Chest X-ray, PA view. Patient: 72 years old, sex M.
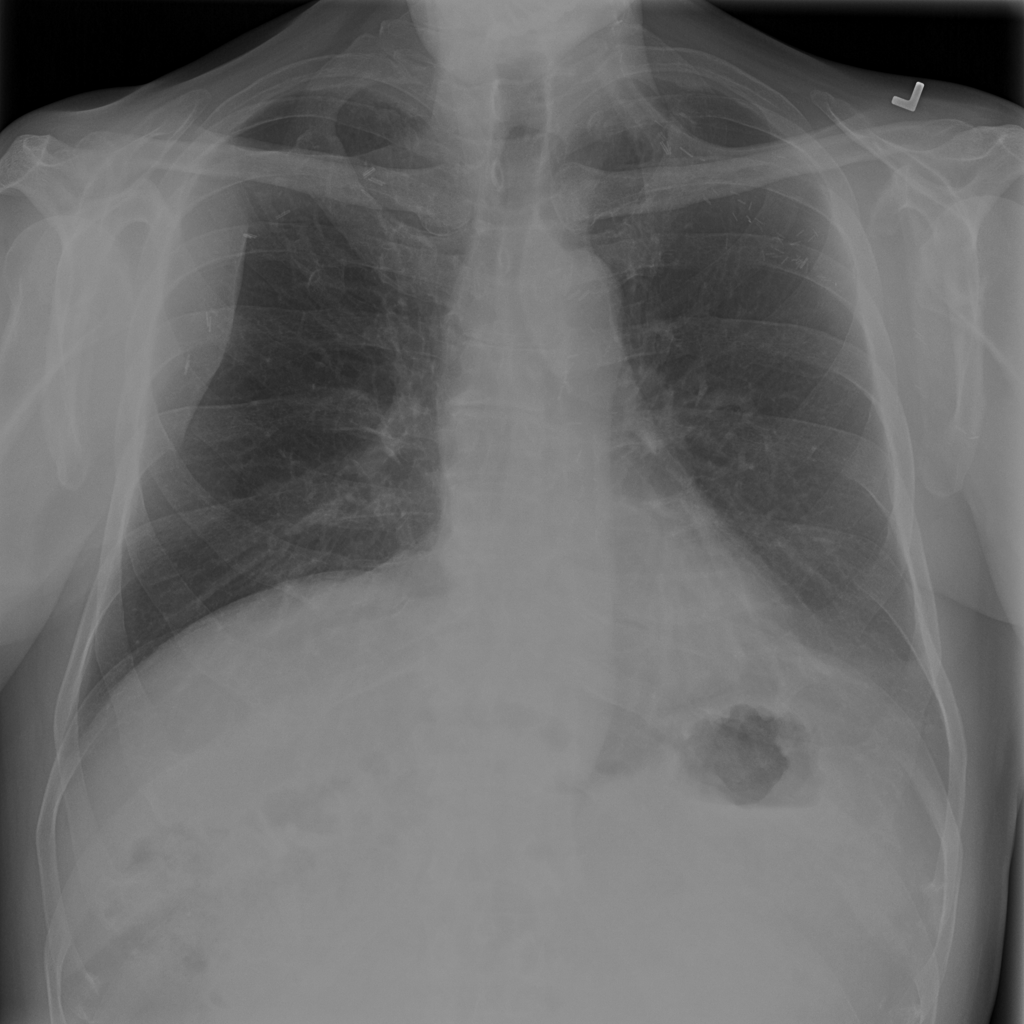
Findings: No Finding